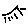
Label: sun